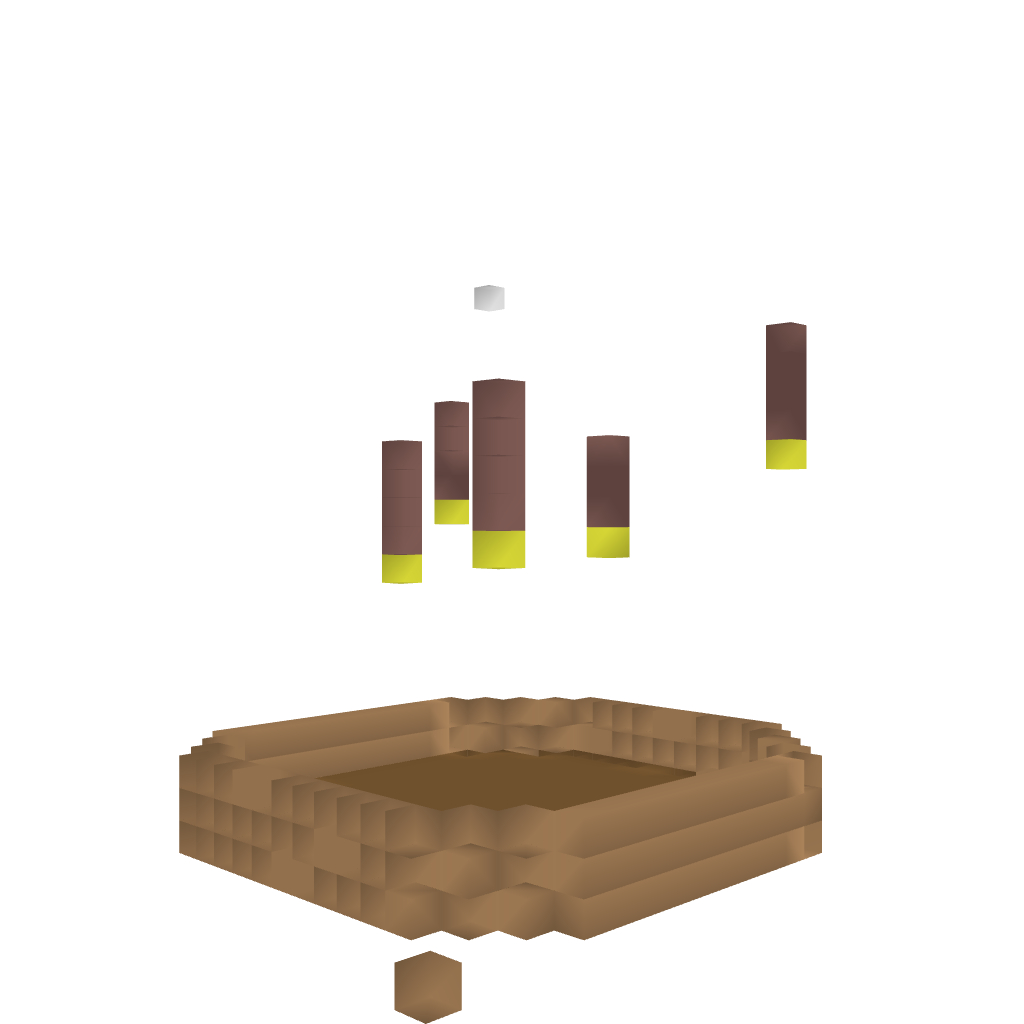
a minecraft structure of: Web tree bad low quality